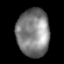
Tissue: lung
Cell type: Fibroblasts
Senescence score: 0.1593
Nuclear area (px): 1532
Mean DAPI intensity: 127.941